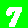
Digit: 7